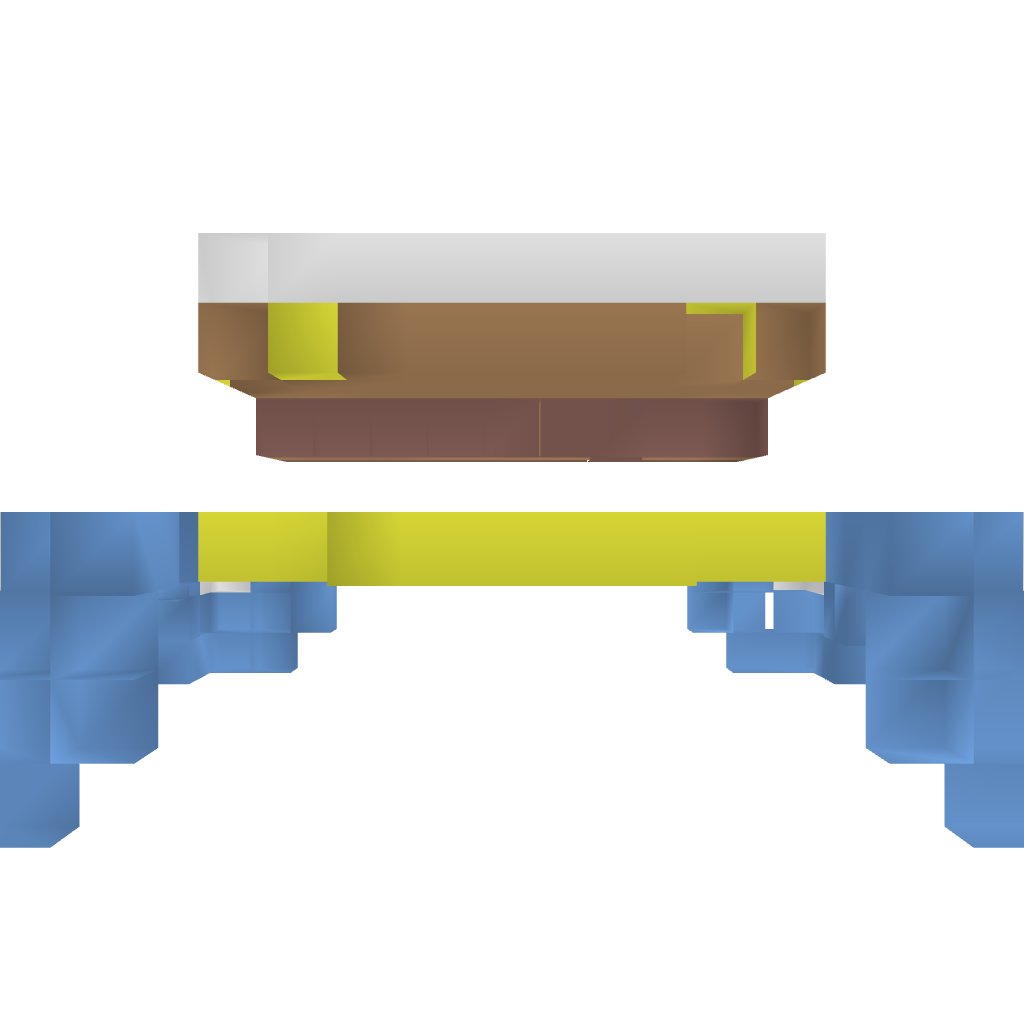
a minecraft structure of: Large Enchantment Table bad low quality